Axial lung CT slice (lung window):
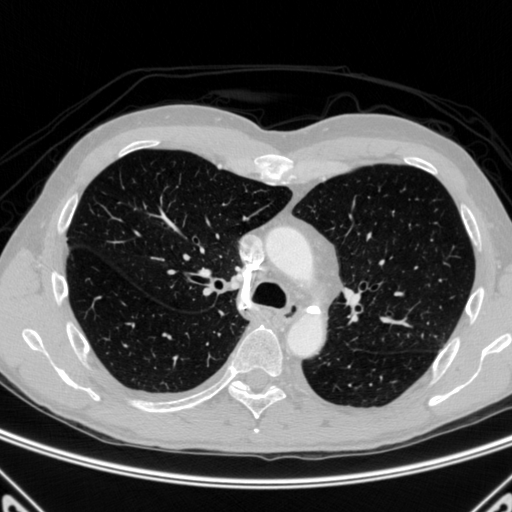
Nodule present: no